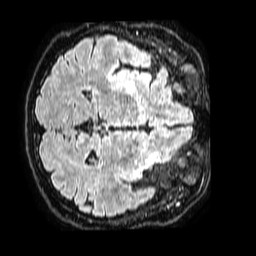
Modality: FLAIR
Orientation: axial
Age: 54
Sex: female
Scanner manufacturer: philips
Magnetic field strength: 1.5 T
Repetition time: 4.8 s
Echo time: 0.3 s